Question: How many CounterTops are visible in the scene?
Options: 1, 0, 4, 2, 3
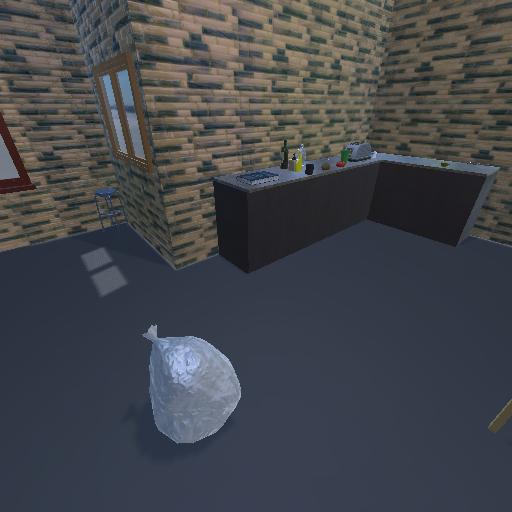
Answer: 1